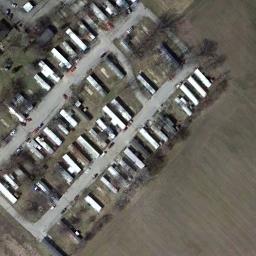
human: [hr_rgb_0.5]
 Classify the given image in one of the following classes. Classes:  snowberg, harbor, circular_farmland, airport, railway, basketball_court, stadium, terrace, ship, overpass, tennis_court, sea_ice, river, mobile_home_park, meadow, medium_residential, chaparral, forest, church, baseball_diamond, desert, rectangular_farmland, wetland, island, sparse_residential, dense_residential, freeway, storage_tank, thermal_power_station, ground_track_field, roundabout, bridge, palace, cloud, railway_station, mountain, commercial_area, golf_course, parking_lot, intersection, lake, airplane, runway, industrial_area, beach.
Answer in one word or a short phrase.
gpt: mobile_home_park